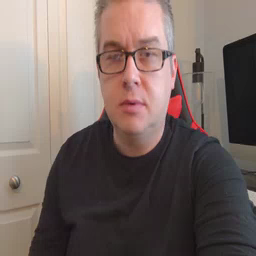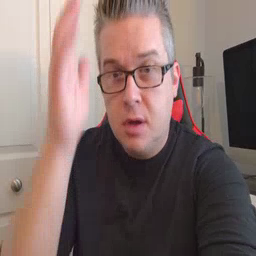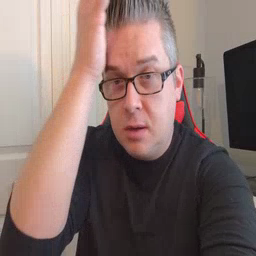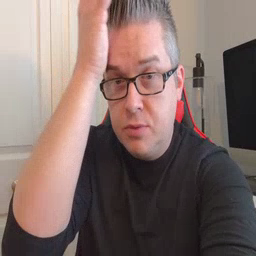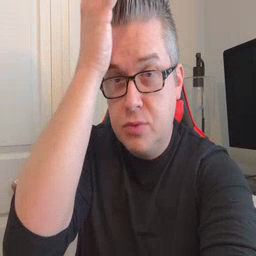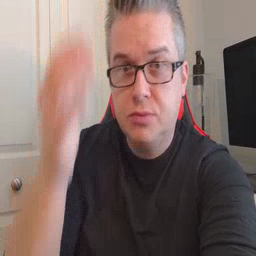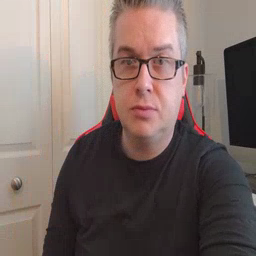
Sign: garbage